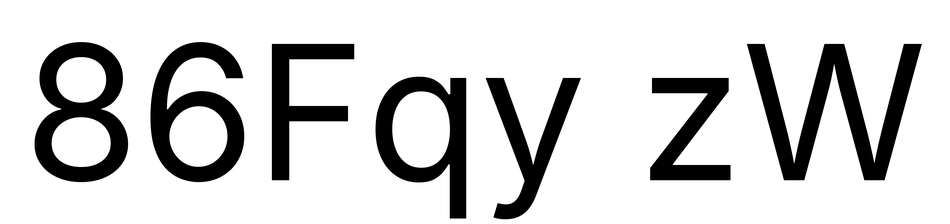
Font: Inter_Regular